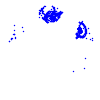
Particle: pion